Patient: sex F, age 77
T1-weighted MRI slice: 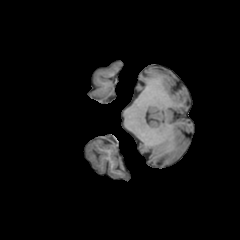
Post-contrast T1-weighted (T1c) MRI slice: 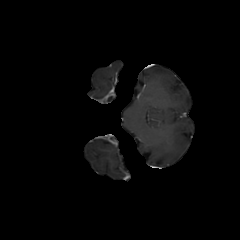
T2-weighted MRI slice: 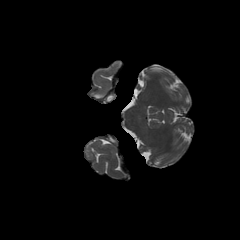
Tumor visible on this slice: no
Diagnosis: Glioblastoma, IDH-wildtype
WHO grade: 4